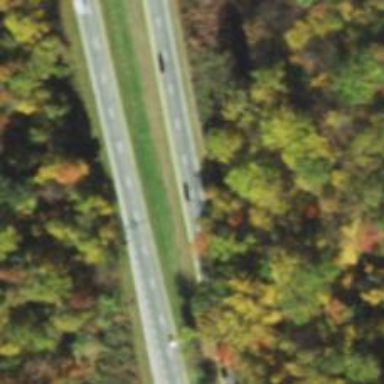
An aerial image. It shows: Motorway.